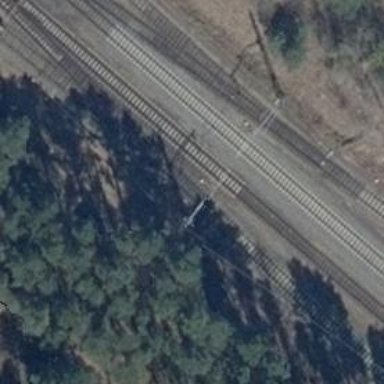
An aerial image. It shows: Railway switch with the turnout side on the left.